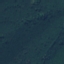
Land use / land cover: Forest